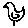
Label: bird